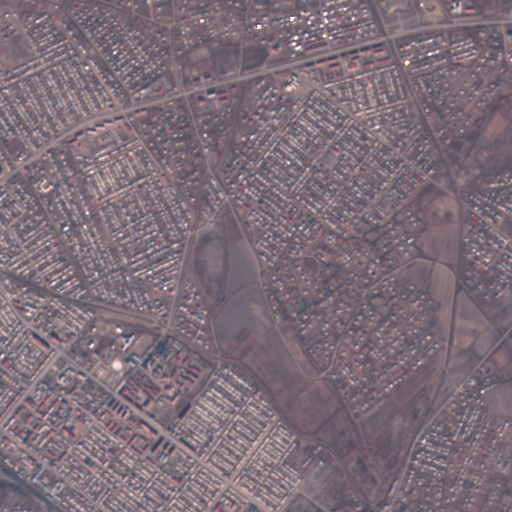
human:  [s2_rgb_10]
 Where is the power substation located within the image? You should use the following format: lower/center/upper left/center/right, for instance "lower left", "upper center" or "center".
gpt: The power substation is located in the lower center of the image.
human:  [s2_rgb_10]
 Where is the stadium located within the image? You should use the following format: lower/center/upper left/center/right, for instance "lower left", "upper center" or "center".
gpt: The stadium is located in the upper right of the image.
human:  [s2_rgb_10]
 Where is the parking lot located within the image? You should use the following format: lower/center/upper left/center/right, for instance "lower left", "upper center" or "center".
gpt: There is no parking lot in the image.